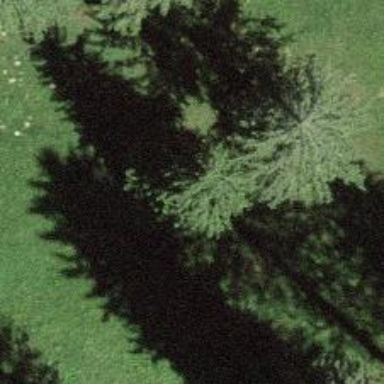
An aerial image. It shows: Beautiful tree in nature.